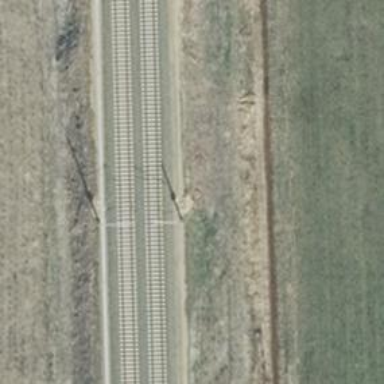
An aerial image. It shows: Railway track with contact lines for electrification.